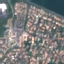
Land use / land cover: Residential